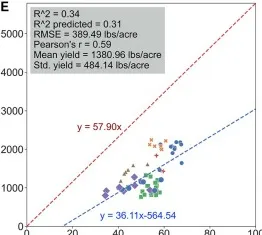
July 26.
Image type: chart (chart)